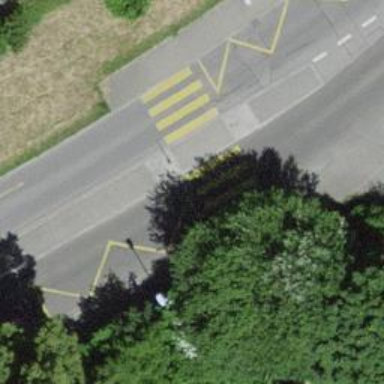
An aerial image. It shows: Zebra crossing on the road.